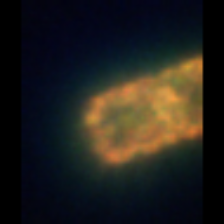
Taxon: Lauderia_Hemiaulus
Group: Diatoms